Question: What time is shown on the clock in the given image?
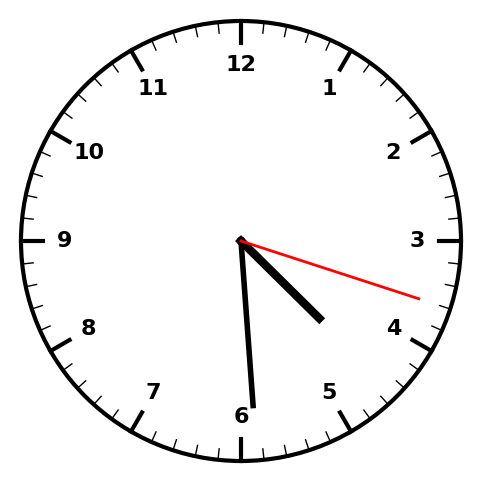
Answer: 04:29:18